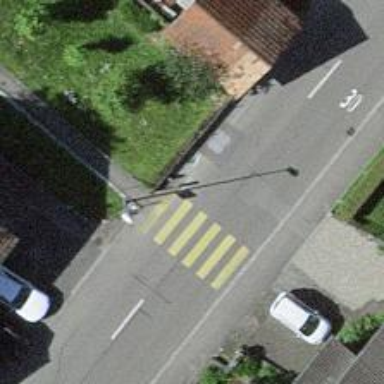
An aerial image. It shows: Zebra crossing on the road.